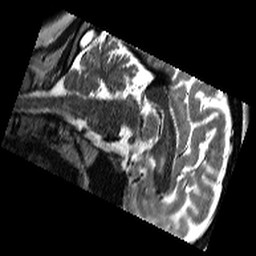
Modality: T2w
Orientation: sagittal
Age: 24
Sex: female